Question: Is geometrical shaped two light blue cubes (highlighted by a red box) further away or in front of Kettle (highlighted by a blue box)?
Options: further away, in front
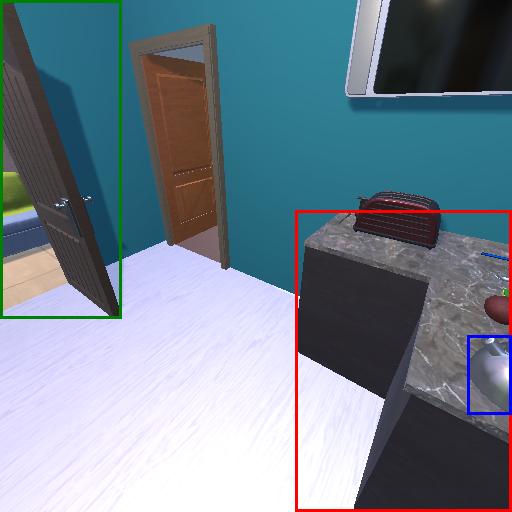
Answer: further away